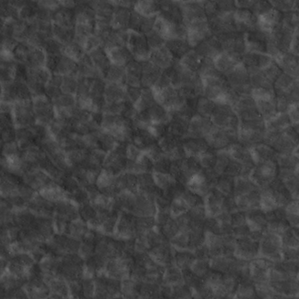
Label: non_frost